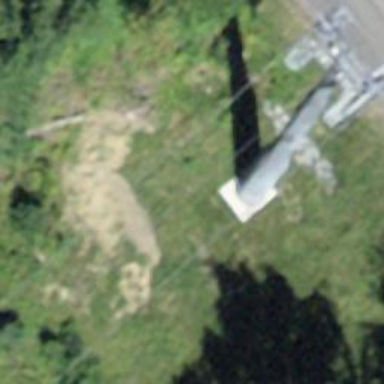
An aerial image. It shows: Pylon for aerialway.